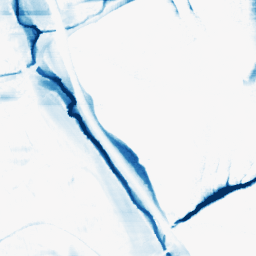
Category: morphological
Decomposition family: morphological_rect
Decomposition parameters: operation: closing
width: 50
height: 10
Upsampling method: lanczos
Upsampling parameters: scale: 2
Upsampling scale: 2